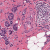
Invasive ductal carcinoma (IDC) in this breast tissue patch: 1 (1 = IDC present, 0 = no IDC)